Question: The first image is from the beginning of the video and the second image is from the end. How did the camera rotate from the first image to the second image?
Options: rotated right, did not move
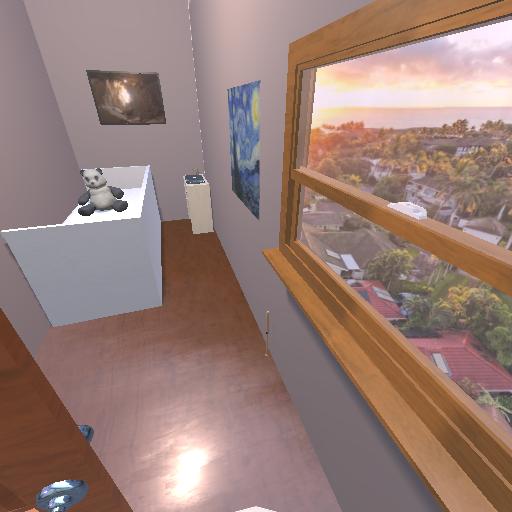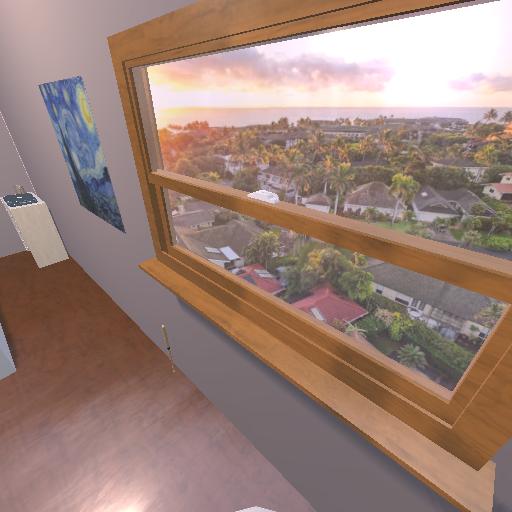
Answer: rotated right